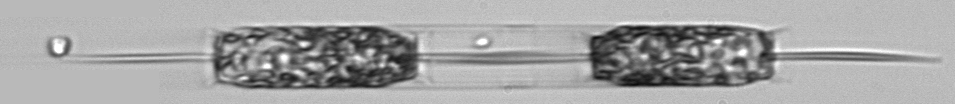
Label: Ditylum_brightwellii